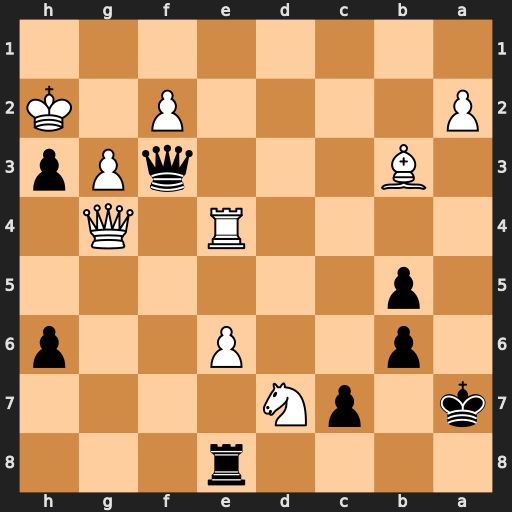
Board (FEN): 4r3/k1pN4/1p2P2p/1p6/4R1Q1/1B3qPp/P4P1K/8
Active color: b
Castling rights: -
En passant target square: -
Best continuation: Qg2#